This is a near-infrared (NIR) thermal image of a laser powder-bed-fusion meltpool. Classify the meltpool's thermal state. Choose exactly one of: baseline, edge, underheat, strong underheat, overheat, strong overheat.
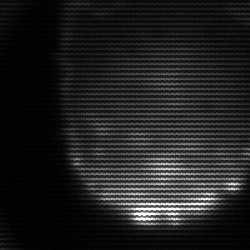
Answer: edge